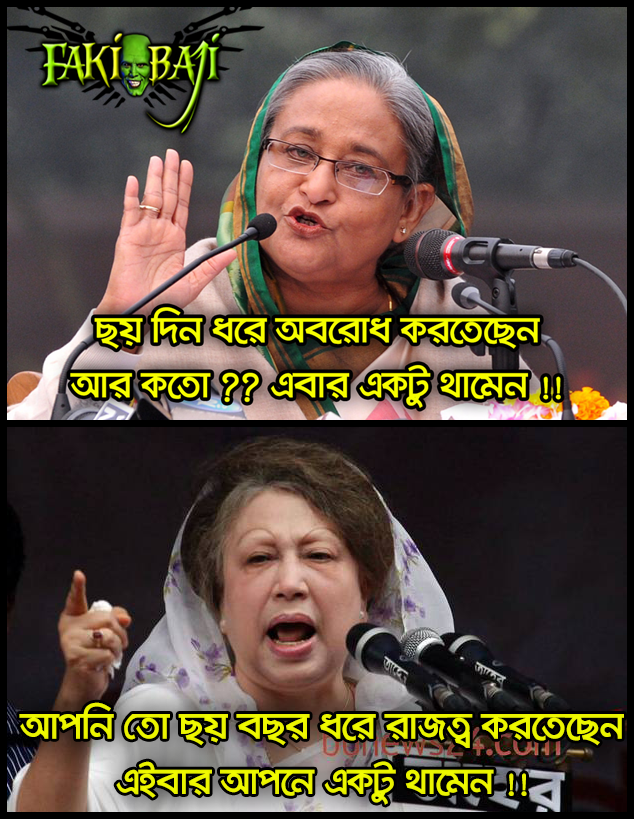
Text: ছয় দিন ধরে অবরোধ করতেছেন আর কতো?? এবার একটু থামেন !! আপনি তো ছয় বছর ধরে রাজত্ব করতেছেন এইবার আপনে একটু থামেন !
Label: Hate
Hate category: Political
Targeted group: Organization